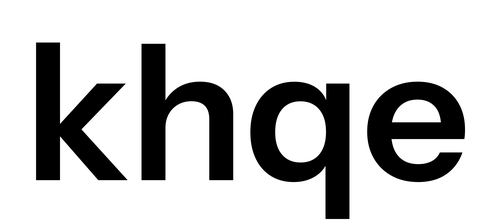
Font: InstrumentSans_SemiBold